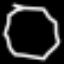
Label: octagon